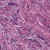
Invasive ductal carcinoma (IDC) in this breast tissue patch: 1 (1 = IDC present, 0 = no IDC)